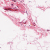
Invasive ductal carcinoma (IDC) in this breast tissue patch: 0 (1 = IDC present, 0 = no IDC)